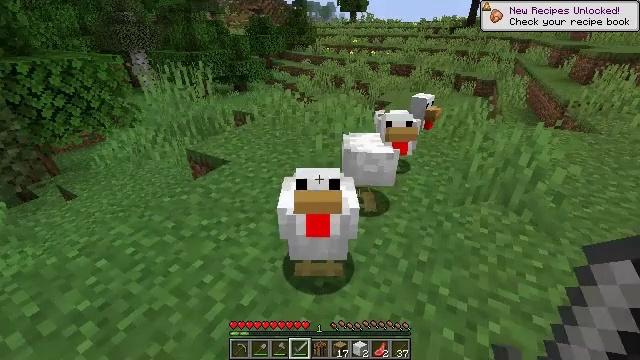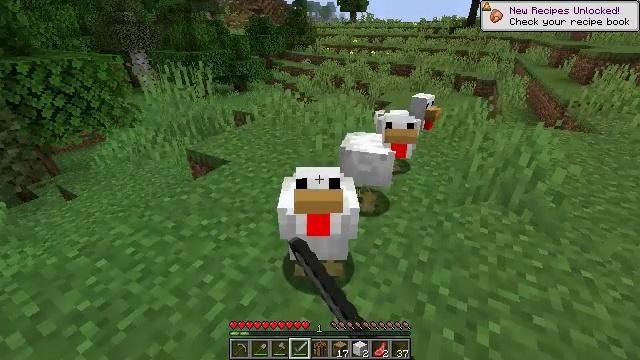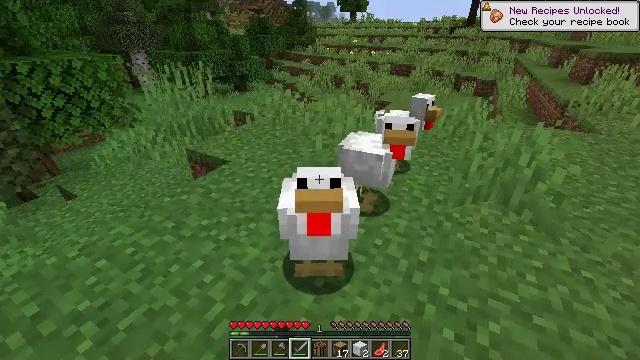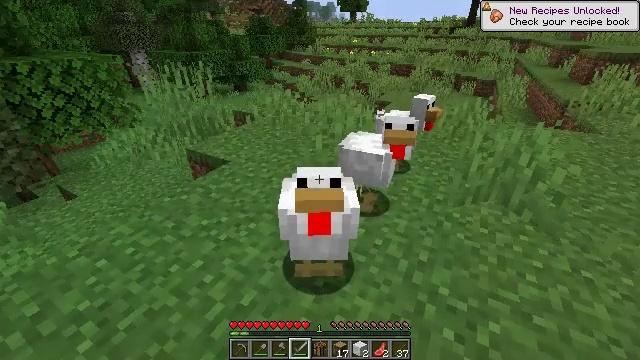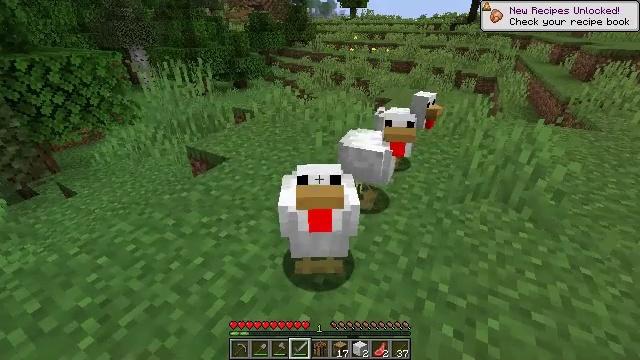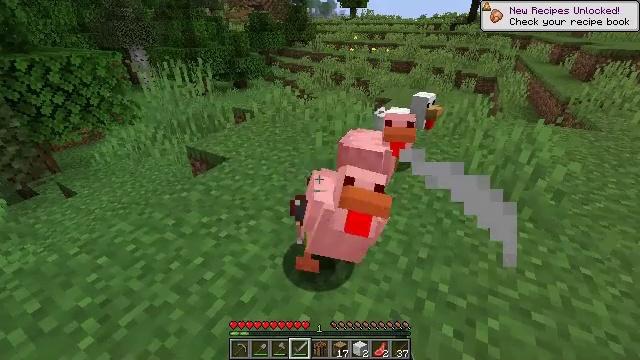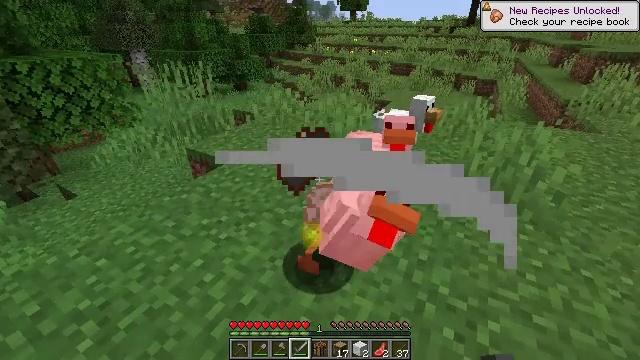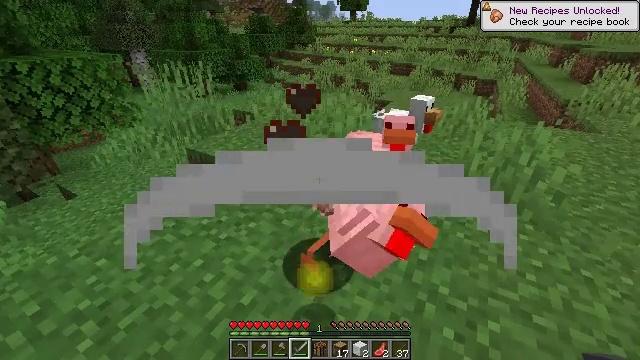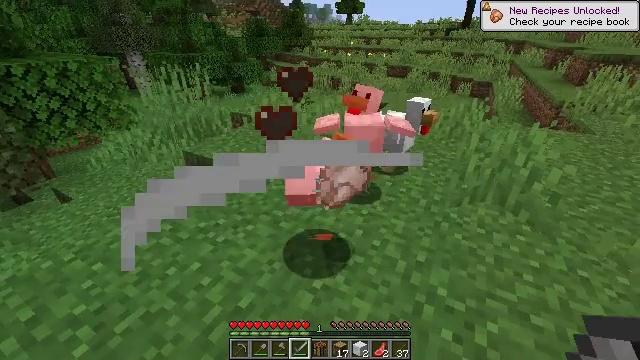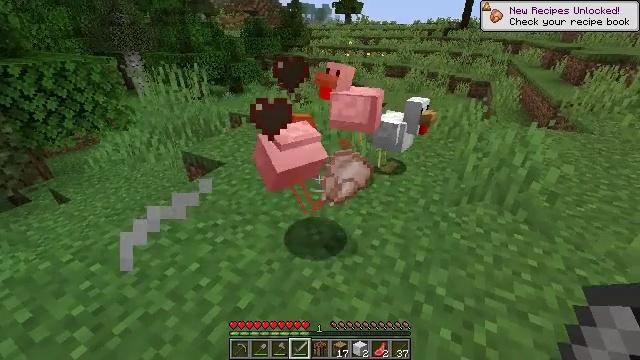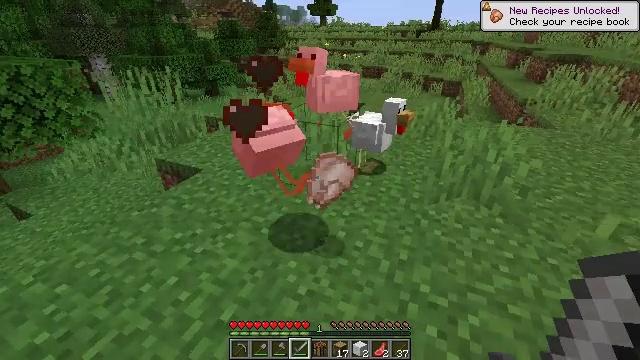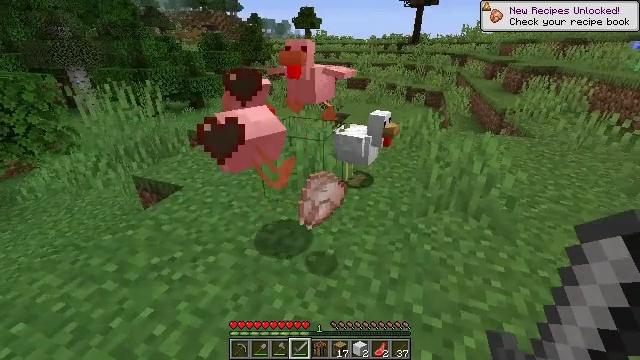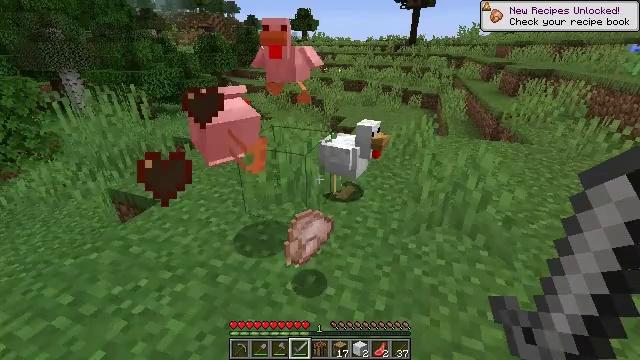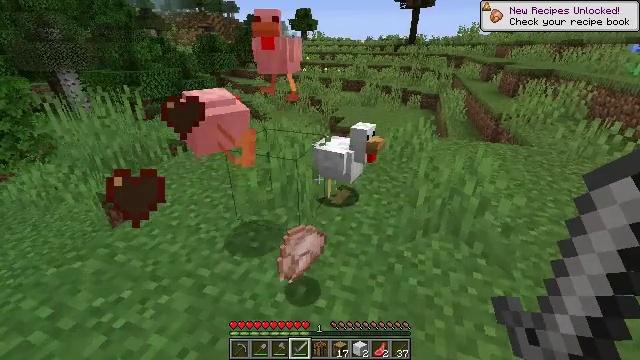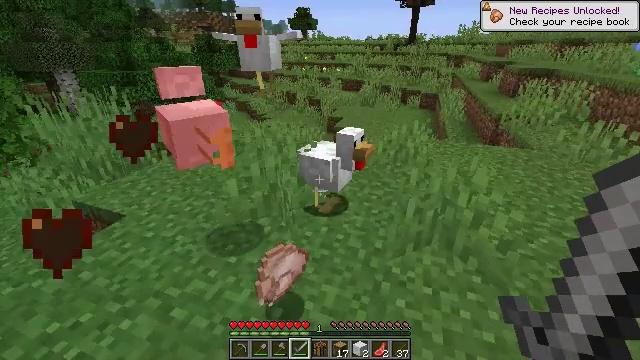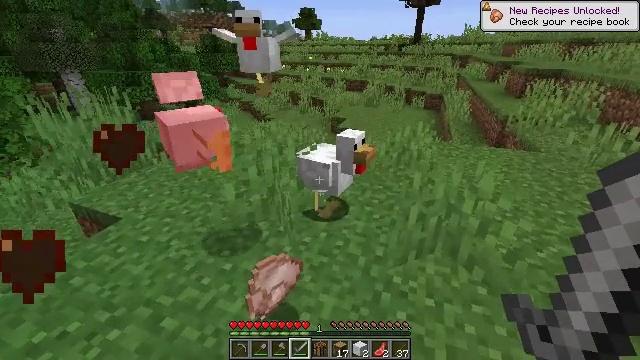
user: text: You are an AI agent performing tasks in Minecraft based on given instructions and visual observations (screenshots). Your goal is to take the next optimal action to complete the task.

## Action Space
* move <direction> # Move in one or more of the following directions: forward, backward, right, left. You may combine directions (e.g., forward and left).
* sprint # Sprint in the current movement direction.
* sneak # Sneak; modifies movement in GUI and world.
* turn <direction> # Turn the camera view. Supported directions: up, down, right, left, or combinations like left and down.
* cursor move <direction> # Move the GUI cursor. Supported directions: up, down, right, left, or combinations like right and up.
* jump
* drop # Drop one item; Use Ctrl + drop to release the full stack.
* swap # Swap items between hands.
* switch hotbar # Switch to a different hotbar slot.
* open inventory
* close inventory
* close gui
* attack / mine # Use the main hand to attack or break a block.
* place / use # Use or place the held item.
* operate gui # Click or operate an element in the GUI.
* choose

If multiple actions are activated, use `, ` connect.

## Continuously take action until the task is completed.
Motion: motion action
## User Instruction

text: Combat the chicken.
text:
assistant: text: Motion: attack / mine
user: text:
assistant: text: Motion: attack / mine
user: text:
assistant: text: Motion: no_op
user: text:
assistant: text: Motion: no_op
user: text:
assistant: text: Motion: no_op
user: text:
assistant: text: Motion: no_op
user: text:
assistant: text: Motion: no_op
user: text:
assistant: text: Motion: no_op
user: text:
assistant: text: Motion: no_op
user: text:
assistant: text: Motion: move forward, turn right
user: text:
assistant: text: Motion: move forward and move right, turn right and up
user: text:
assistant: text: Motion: move forward and move right
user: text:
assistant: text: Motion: move forward and move right
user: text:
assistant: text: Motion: move forward and move right
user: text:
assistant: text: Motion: move forward
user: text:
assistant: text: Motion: move forward
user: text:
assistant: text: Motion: move forward
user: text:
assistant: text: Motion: no_op
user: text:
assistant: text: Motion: no_op
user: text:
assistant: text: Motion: no_op
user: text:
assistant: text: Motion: turn right
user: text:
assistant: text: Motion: attack / mine
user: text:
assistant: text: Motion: attack / mine
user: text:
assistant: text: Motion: attack / mine
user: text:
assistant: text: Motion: no_op
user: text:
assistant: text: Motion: no_op
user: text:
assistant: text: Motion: no_op